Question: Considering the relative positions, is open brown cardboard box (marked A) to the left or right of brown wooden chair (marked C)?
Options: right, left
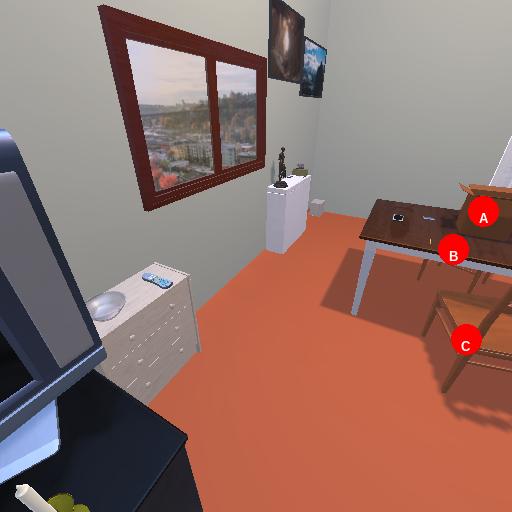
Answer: right